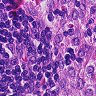
Metastatic tissue present: no